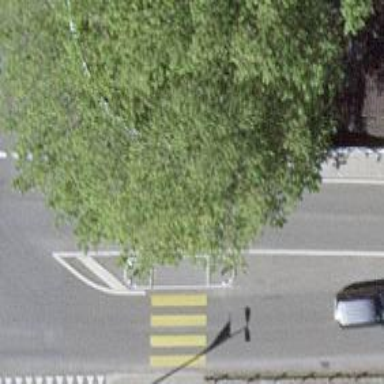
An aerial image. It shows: Zebra crossing on footway with dividing island.